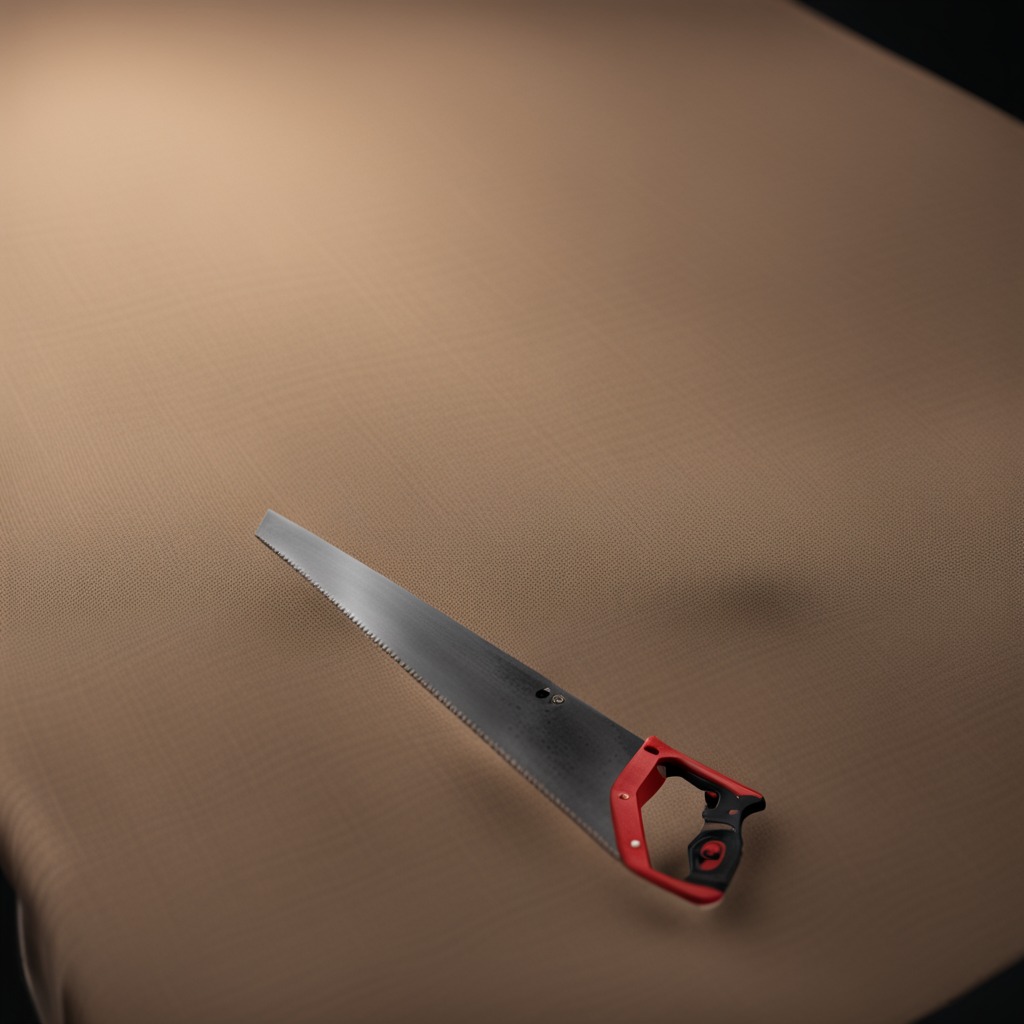
A metal saw lying on a wooden table inside a workshop at night.